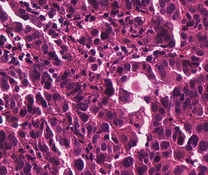
Tumor epithelial tissue: yes
Tumor-associated stroma tissue: no
Normal tissue: no